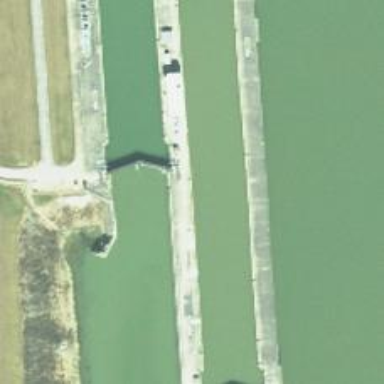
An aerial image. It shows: Lock gate along waterway.